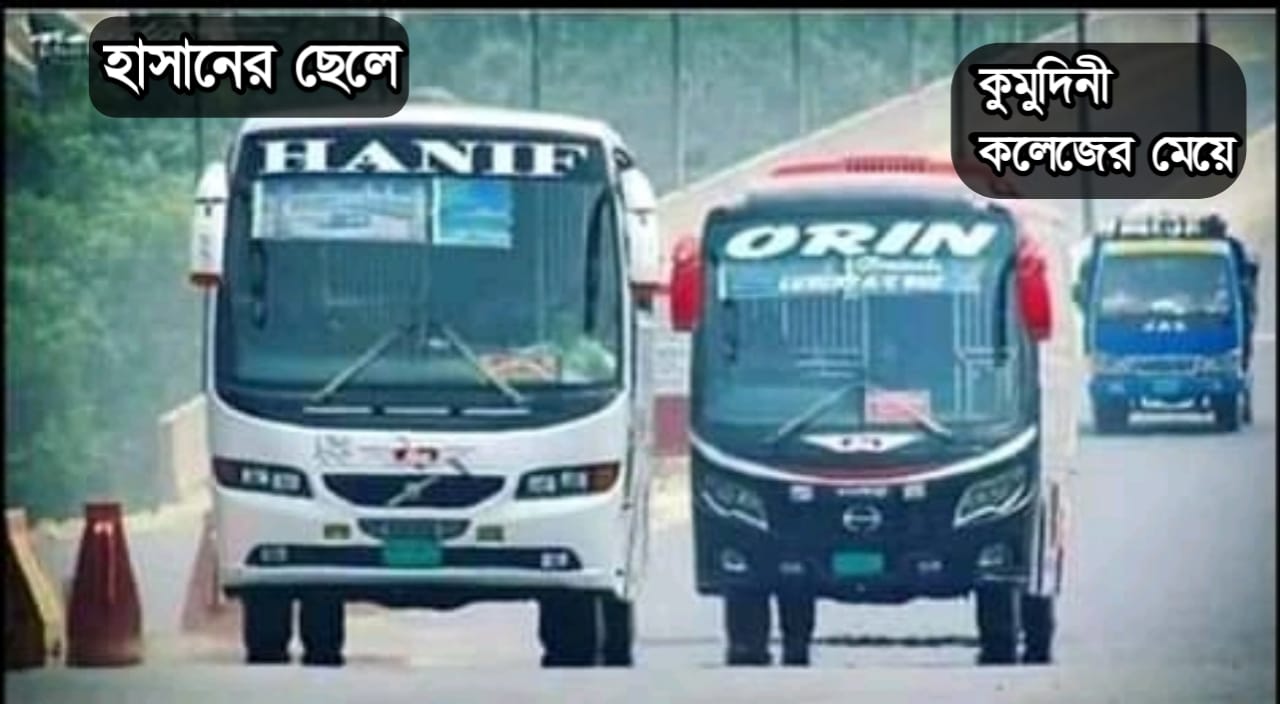
Caption: হাসানের ছেলে    কুমুদিনী কলেজের মেয়ে
Label: hate